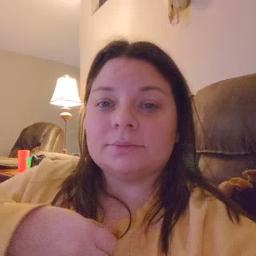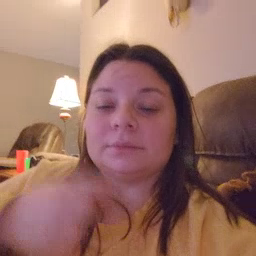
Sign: think